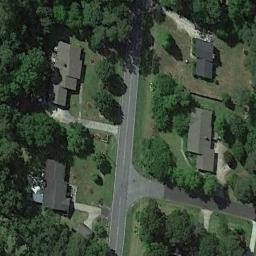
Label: medium_residential